Question: How can I remove the three labelled gaps in the image below?

This code is available at <URL> - resize the render area to see that some lines are typically present.
What confuses me is that I think I've always created fluid/percentage layouts like this, and I don't remember this visual artifact (layout error, or possibly browser defect) in any browser previously.
Regardless of whether fractional pixels exist (such as in a Zoom or High-DPI mode) or not (see: <URL> to answer this existential question differently for different elements on a single page.
Most suspiciously, the difficult-to-see gap occurs between 'TD' elements, when the background color is actually applied to the 'TR' element. Regardless of pixel widths I wouldn't expect the 'TR' to appear broken.
However, the gap between a 'width: 100%' table and its parent, and between 'float: left' siblings also strike me as odd. However a parent chooses to calculate width, I'd expect a 'width: 100%' child to use the same method, and however a sibling chooses to calculate position, I'd expect the following float to be precisely adjacent.
In each of these cases, looking at the computed dimensions in the "F12 Developer Tools Inspector", I can see that the visual gaps represent actual values, e.g. a parent 'DIV' width of 282.375, and a child 'TABLE' width of 282.0 pixels.
Have these problems always been present and I just never noticed them? Any recommendations on how to address this and yet retain some fluidity on my page? I do not see this artifact in IE, is this arguably a defect?
Update: I've discovered this may be related to my 3200px-wide laptop display, which enables Chrome's High DPI mode, and reveals certain defects. However, disabling Chrome's High DPI mode (either by launching with '"C:\Program Files (x86)\Google\Chrome\Application\chrome.exe" /high-dpi-support=1 /force-device-scale-factor=1', or by setting 'HKEY_CURRENT_USER\Software\Google\Chrome\Profile\high-dpi-support' to '0', makes everything appropriately tiny but does not resolve this apparent pixel-rounding issue.
Update 2: Filed a Chrome defect report. <URL>
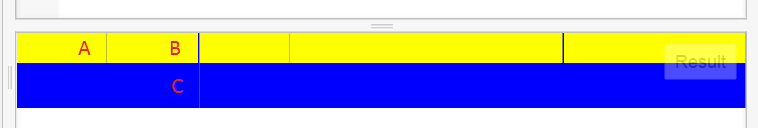
Answer: This appears to be the result of two or more Chrome defects.
The most noticable of the gaps ( in the image), seems to be caused by a defect reported over a year ago here: <URL>. Please vote these defects up if this answers your question.
The more subtle issues ( and in the image) only appear in Chrome's High DPI mode. It is probably related to this defect: <URL> boundary, but that implementation detail would be irrelevant to me if not for the resulting visual flaw.